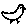
Label: bird